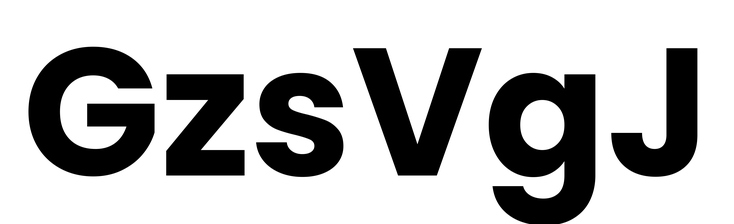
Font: Poppins-Bold